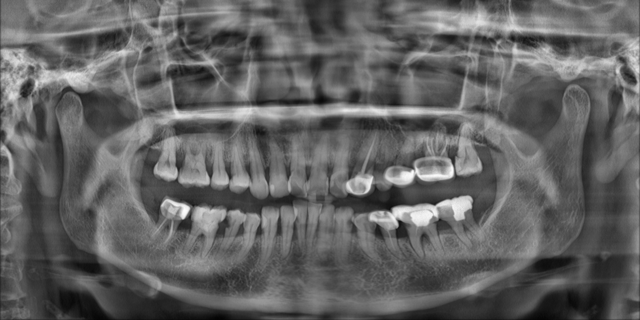
adult